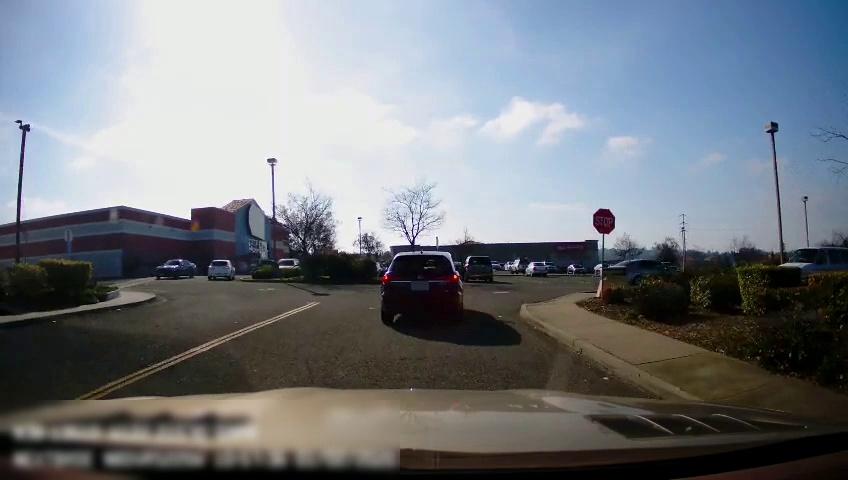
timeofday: Day
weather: Sunny
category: Drivable Space
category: Vehicles | Car
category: Vehicles | SUV
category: Vehicles | Car
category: Vehicles | Car
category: Vehicles | SUV
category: Vehicles | Car
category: Lanes | Current Lane
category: Lanes | Opposite Lane
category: Traffic | Signs